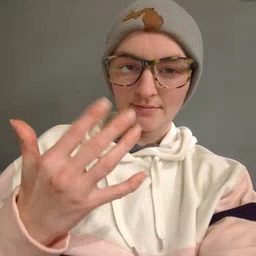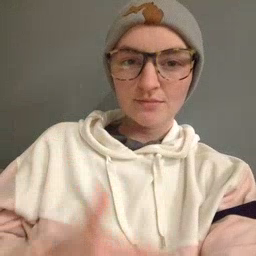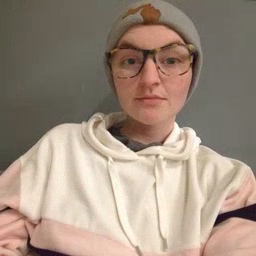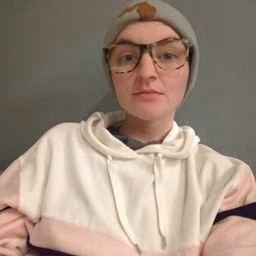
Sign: wait